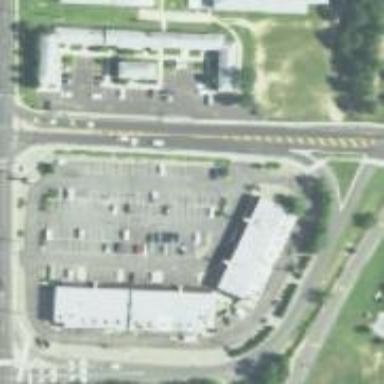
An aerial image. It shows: Retail area.